Fundus camera: zeiss
Shooting center: fovea
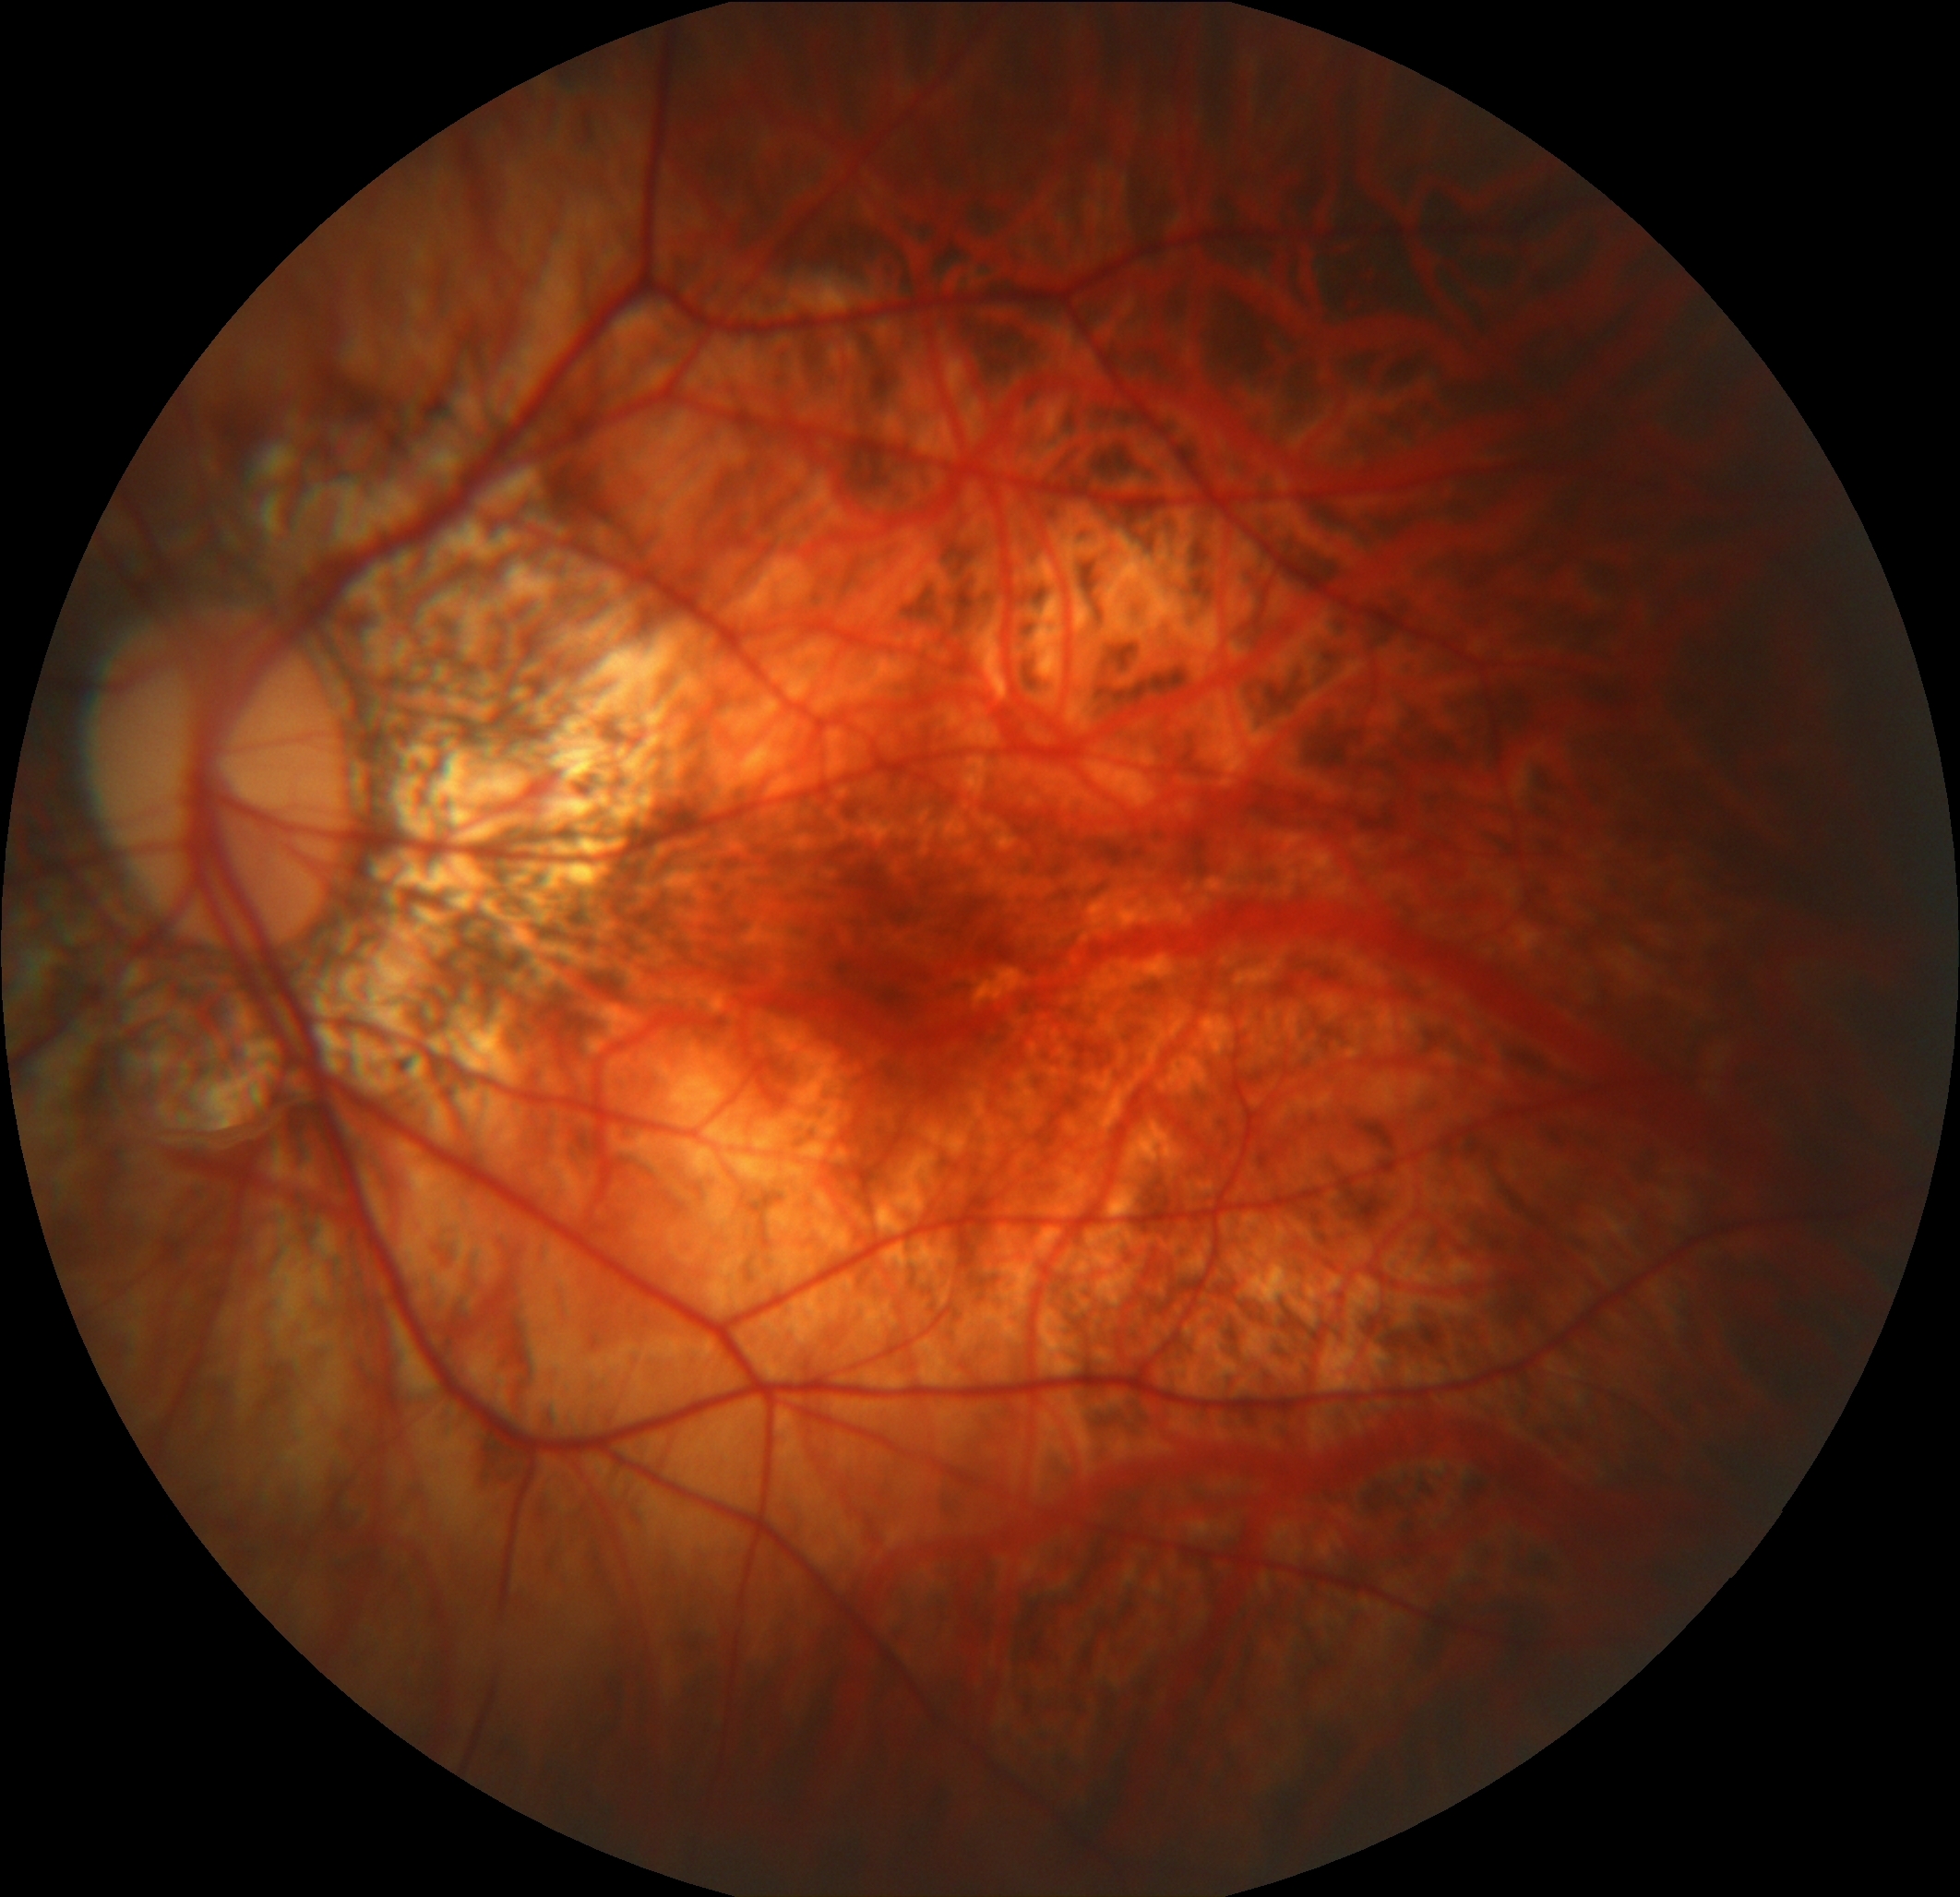
Pathologic myopia: yes
Patchy retinal atrophy: present
Retinal detachment: absent